Question: What word follows "Crisp" in a ringtone name?
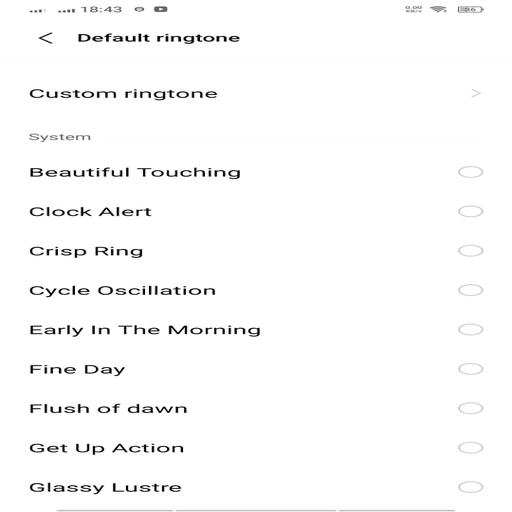
Answer: Ring